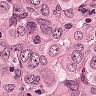
Metastatic tissue present: yes